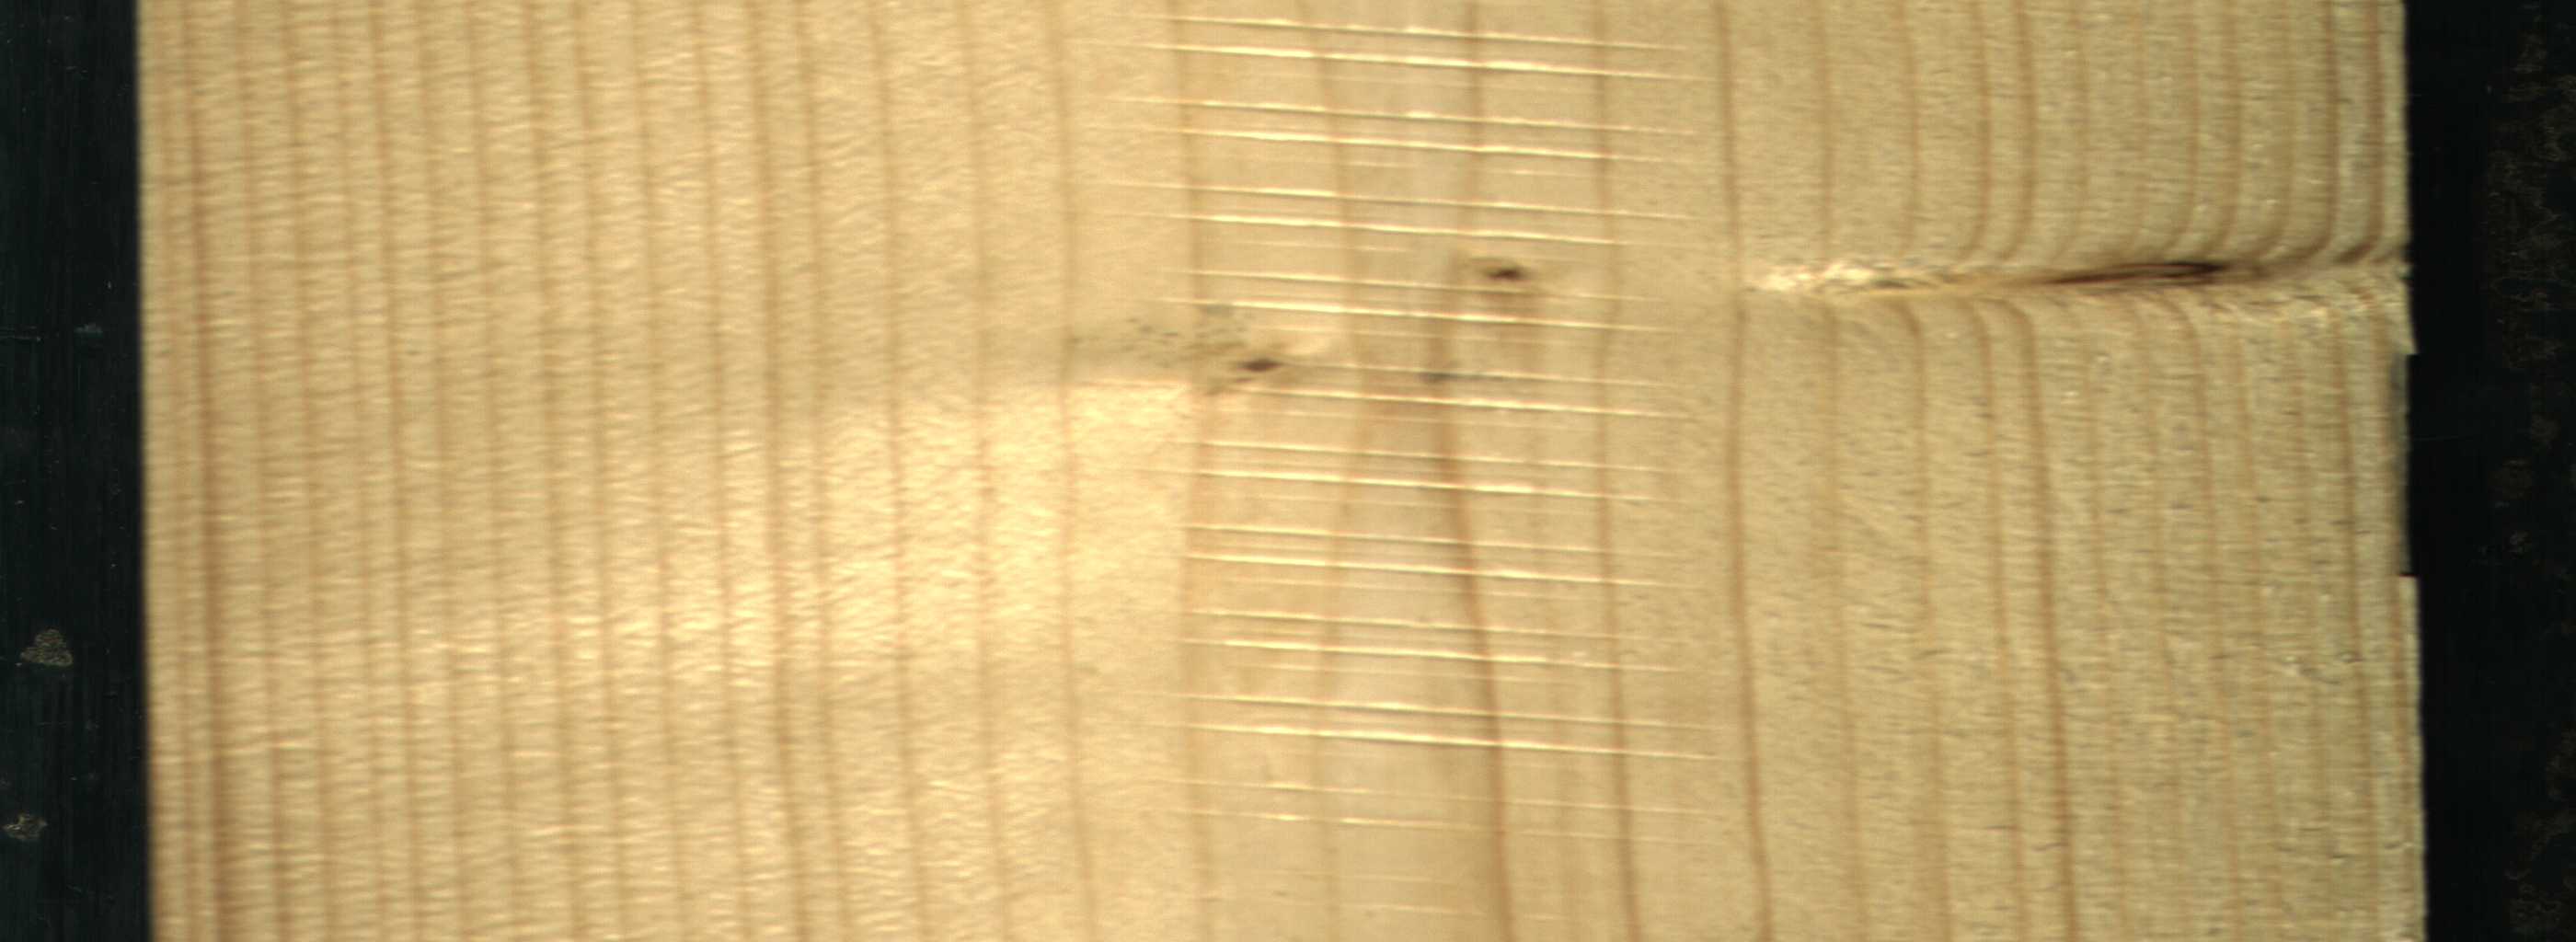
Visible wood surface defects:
Dead_Knot
Live_Knot
Live_Knot